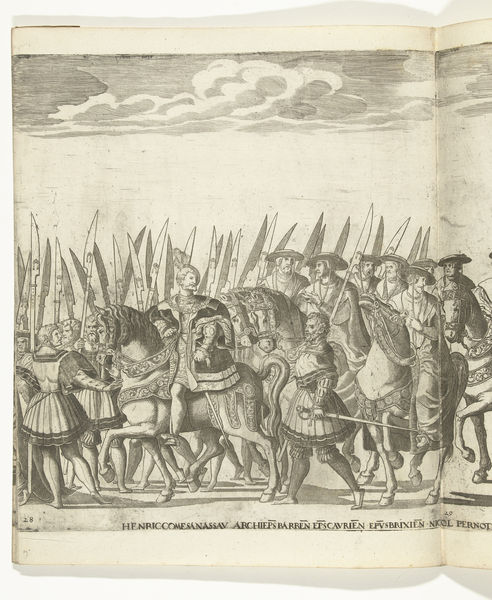
Titel: Hendrik III van Nassau-Breda, plaat 28
Künstler: Nicolaas Hogenberg
Standort: Amsterdam
Institution: Rijksmuseum
Schlagwörter: gravure, ciel, cheval, robe, roi, dessin, nuage, epee, cavalier, armee, guerre, halebardes, epe